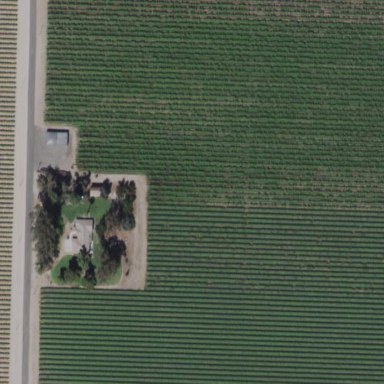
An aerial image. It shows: Vineyard where grapes are grown.